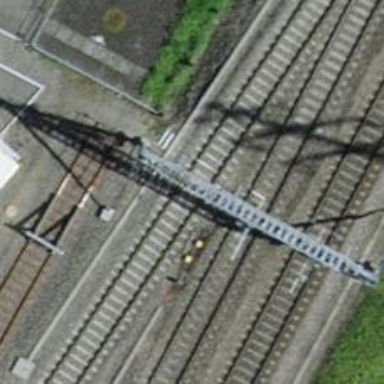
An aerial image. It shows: Single track railway spur with electrification through contact line.